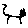
Label: cat